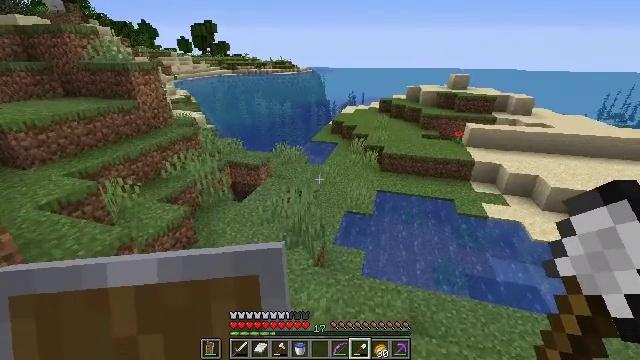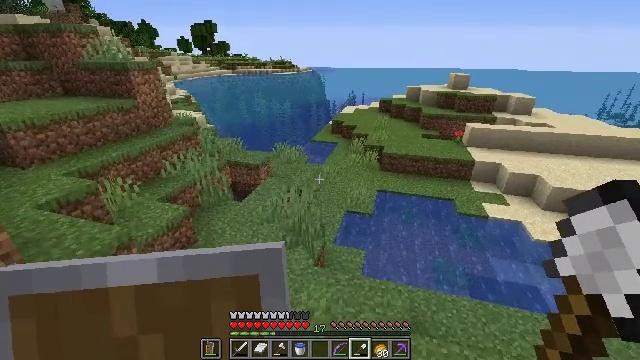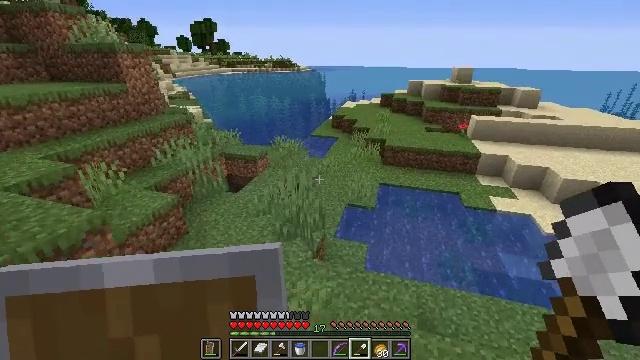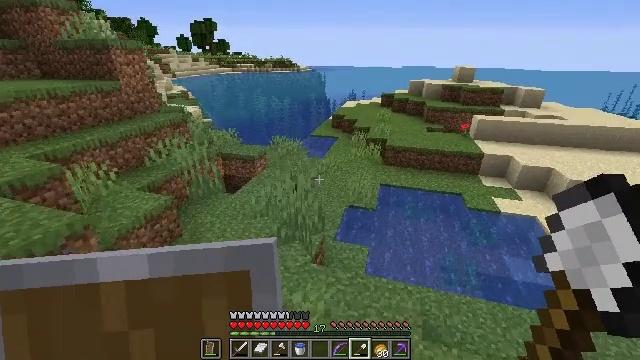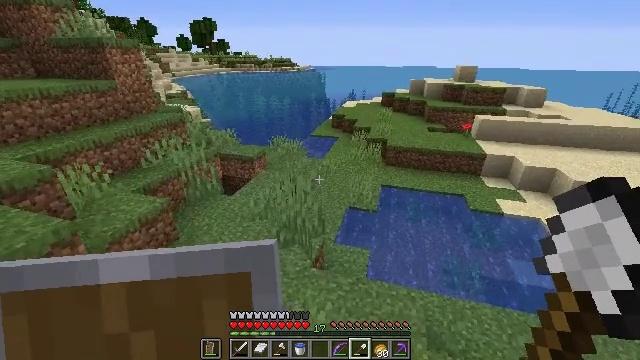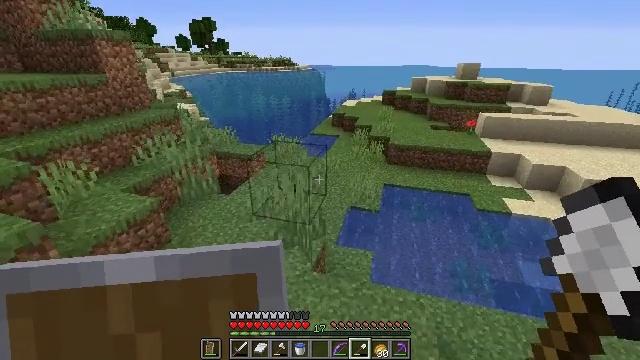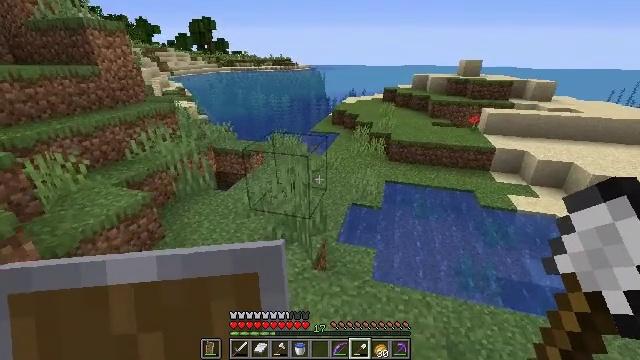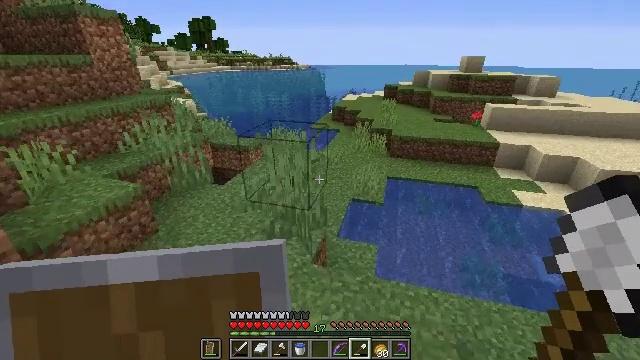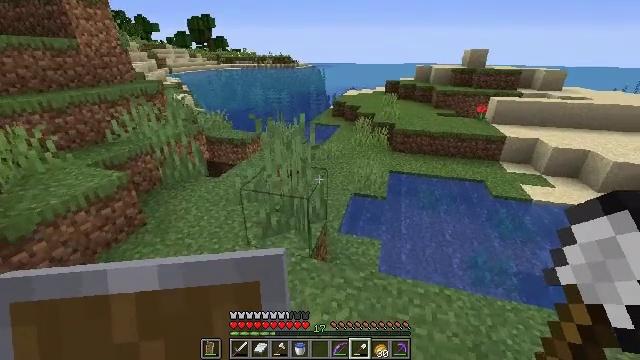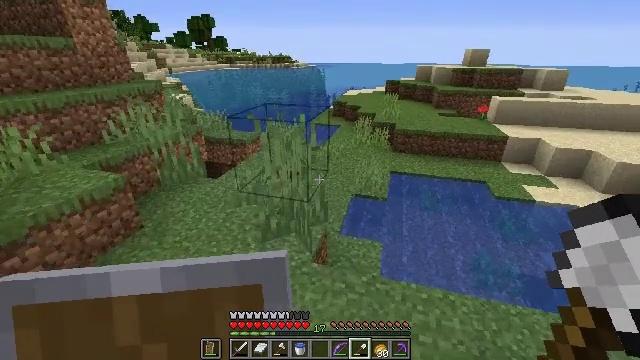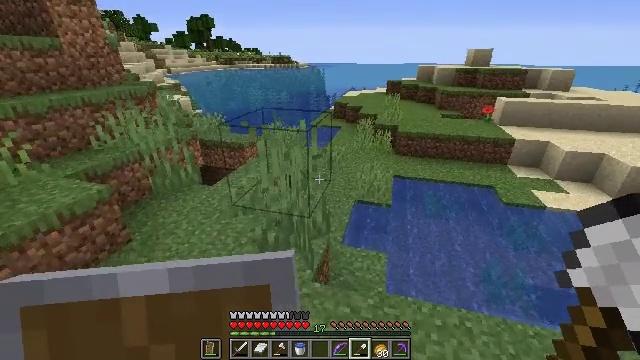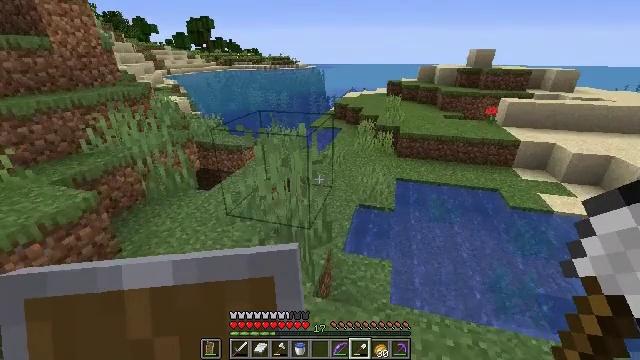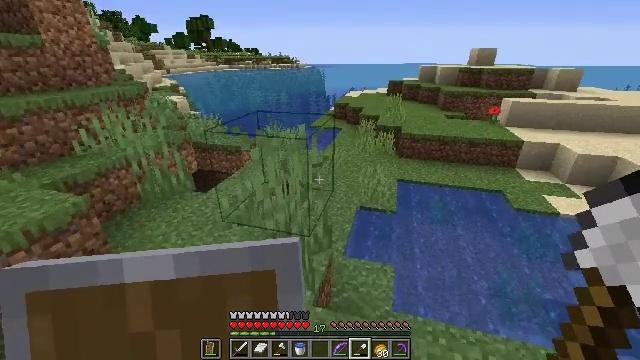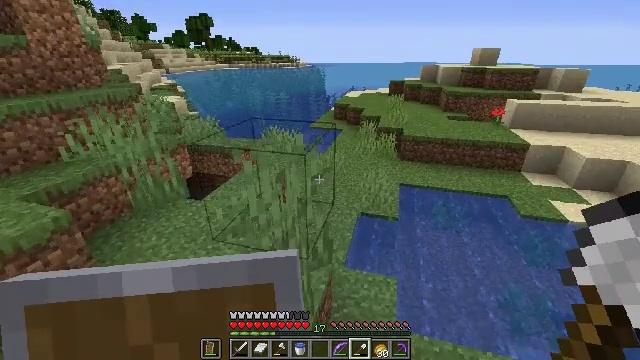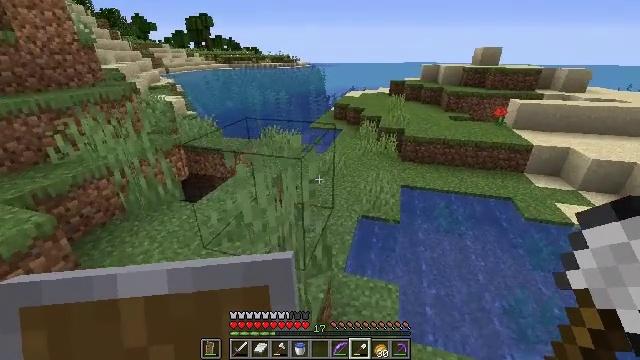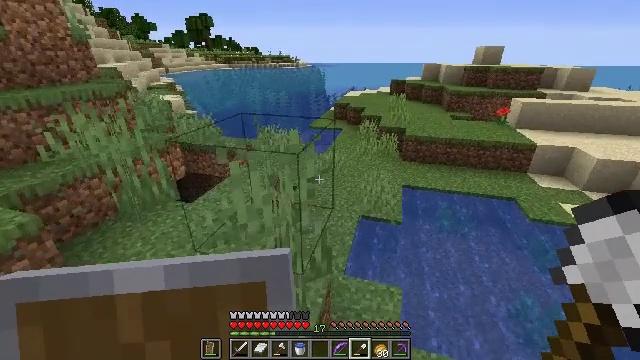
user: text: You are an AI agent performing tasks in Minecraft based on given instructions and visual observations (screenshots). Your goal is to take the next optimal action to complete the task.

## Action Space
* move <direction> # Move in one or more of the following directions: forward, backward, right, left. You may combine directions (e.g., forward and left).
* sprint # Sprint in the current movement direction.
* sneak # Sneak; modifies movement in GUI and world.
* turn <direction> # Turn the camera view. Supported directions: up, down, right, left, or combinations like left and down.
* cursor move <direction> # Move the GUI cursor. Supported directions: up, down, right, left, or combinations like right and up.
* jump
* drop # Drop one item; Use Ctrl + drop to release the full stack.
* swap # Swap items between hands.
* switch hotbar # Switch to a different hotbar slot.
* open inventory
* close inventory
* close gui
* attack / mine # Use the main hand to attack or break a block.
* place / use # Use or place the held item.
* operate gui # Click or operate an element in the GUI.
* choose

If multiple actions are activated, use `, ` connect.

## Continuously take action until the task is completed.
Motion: motion action
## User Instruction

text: Dig up some sand.
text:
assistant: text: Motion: move forward
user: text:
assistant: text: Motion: move forward
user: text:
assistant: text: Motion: move forward
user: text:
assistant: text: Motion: move forward
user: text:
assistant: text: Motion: move forward
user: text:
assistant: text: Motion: move forward
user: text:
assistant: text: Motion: move forward
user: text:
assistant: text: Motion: move forward
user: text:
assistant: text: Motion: move forward
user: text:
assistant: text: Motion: move forward
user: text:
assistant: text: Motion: move forward
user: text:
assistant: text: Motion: move forward
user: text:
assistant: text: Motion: move forward
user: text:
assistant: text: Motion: move forward
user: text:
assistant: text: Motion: move forward
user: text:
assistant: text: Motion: move forward
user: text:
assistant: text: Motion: move forward
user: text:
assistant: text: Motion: move forward
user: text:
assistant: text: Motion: move forward
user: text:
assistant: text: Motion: move forward
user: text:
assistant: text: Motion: move forward
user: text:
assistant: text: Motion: move forward
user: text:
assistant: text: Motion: move forward
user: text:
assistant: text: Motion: move forward
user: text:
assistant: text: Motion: move forward
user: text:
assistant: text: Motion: move forward
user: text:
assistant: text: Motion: move forward
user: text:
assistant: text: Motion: move forward
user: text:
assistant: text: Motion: move forward
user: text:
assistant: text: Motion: move forward and move left